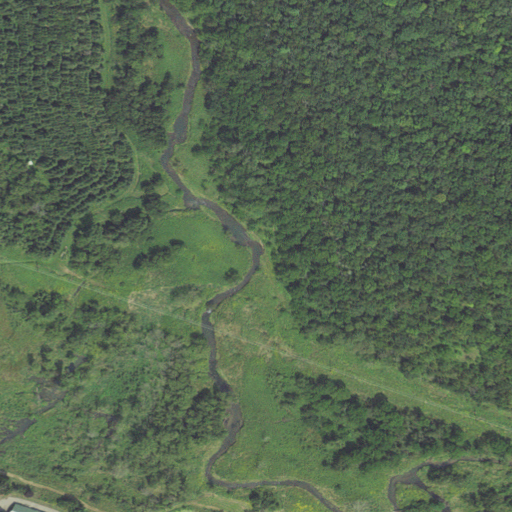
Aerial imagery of valley in Wisconsin named Hornby Hollow containing deciduous forest, evergreen forest, woody wetlands, mixed forest, pasture, medium intensity development, and low intensity development